Field crop: tomato
Growth stage: 1
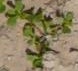
Species: portulaca